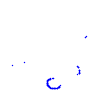
Particle: proton